Question: This is for an assignment for university.
Developing an application on IntelliJ and it requires a connection to a mysql database. I get a ClassNotFoundException on 'Class.forName("com.mysql.jdbc.Driver");' Tried some googling around the issue and have added the .jar file to a lib folder in the module and have added the jar file to Project Structure -> Libraries;
.
This seemed to fix other peoples issues. Am I missing something really obvious?
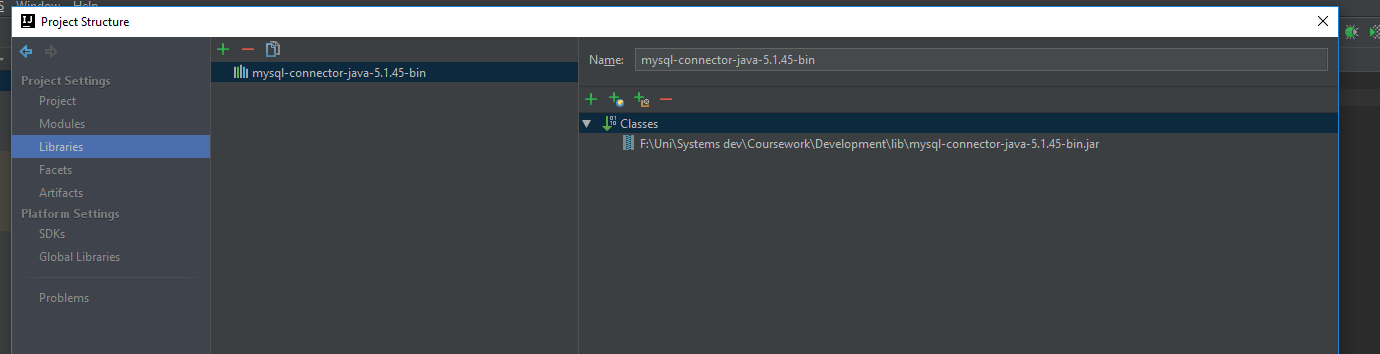
Answer: The issue was something different, I had set up the driver fine(changed it to come from Maven which is much easier). I didn't know about checked and unchecked exceptions and that you have to include try catches to get the code to compile.